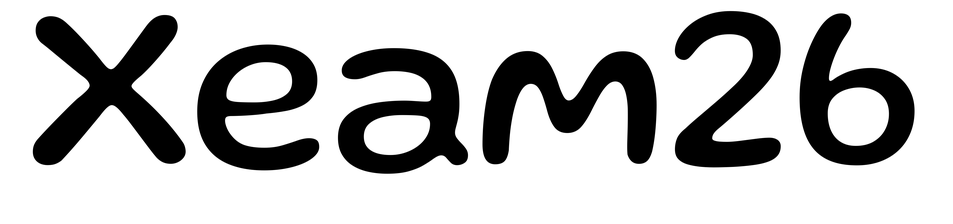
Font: Gluten_Regular